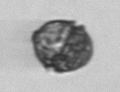
Label: Kryptoperidinium_triquetrum